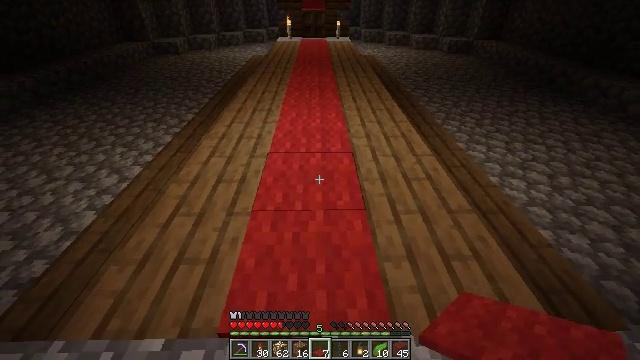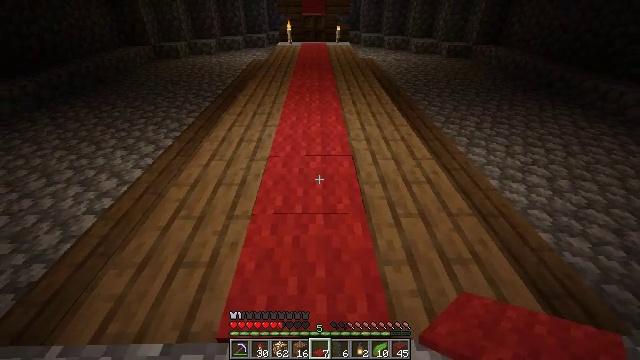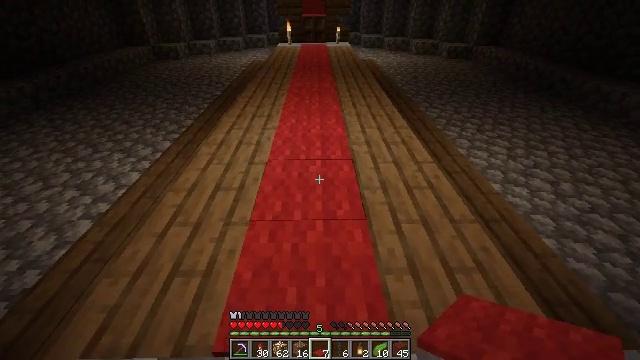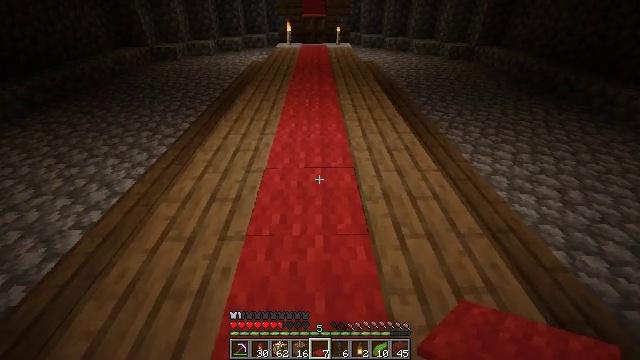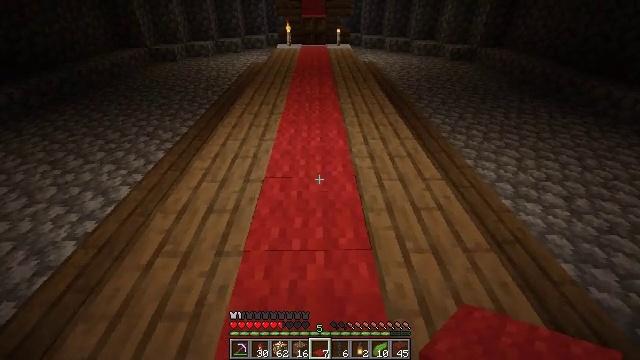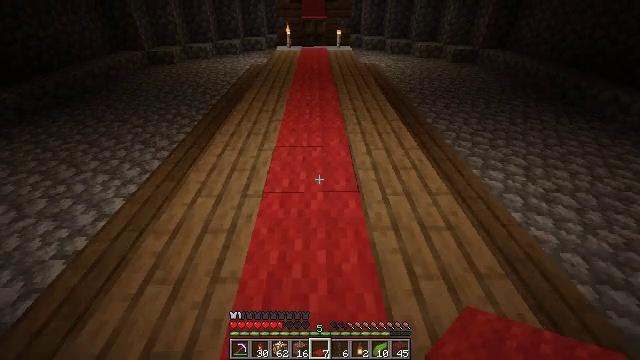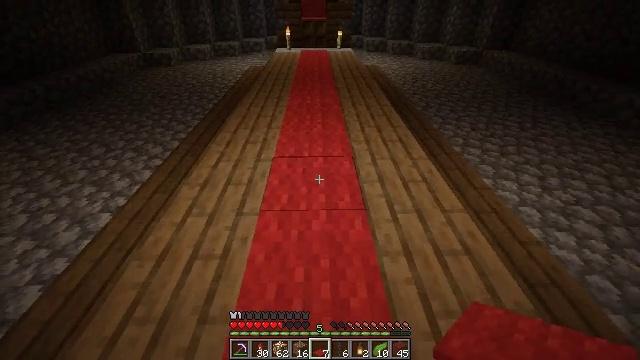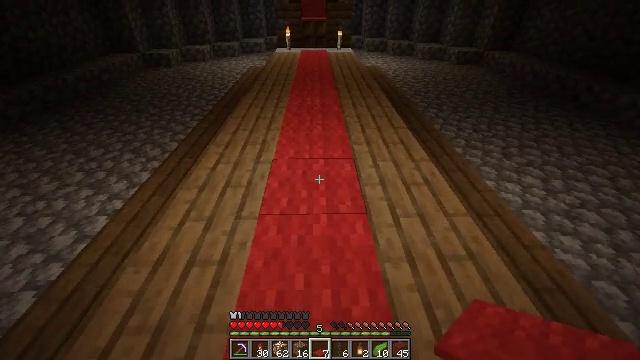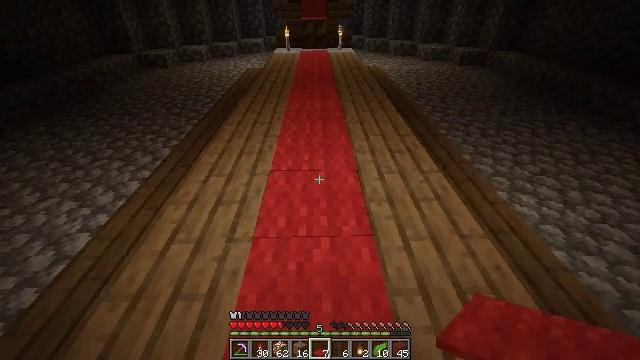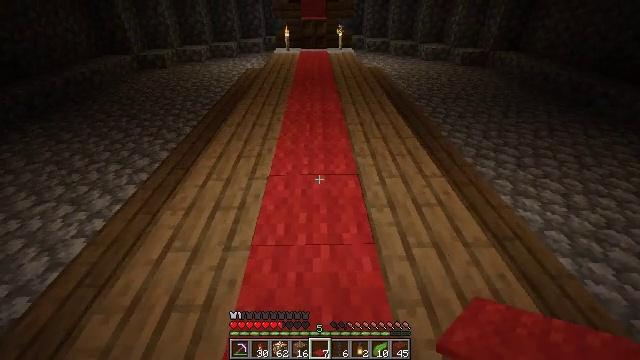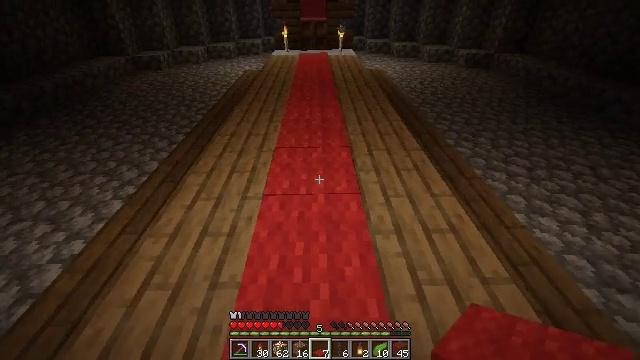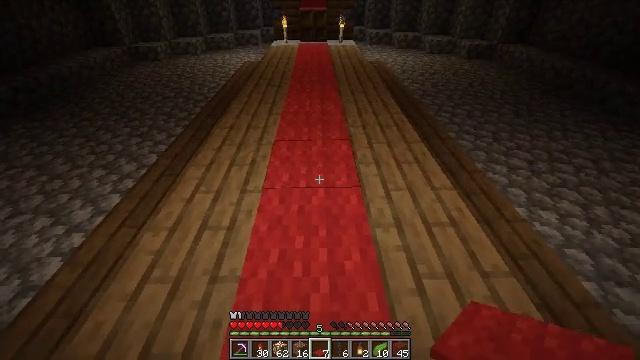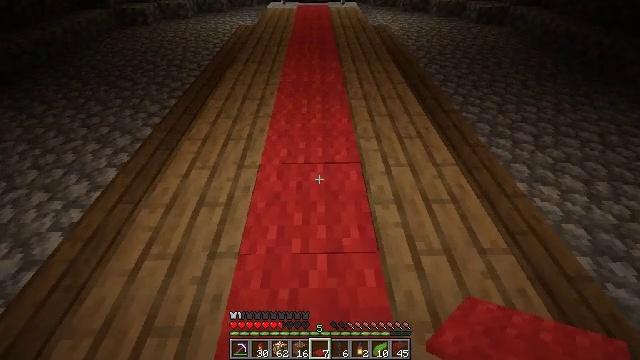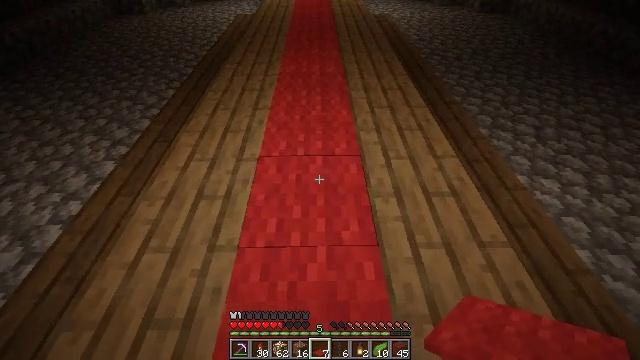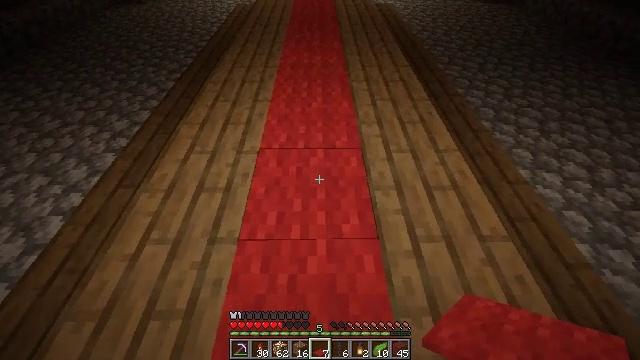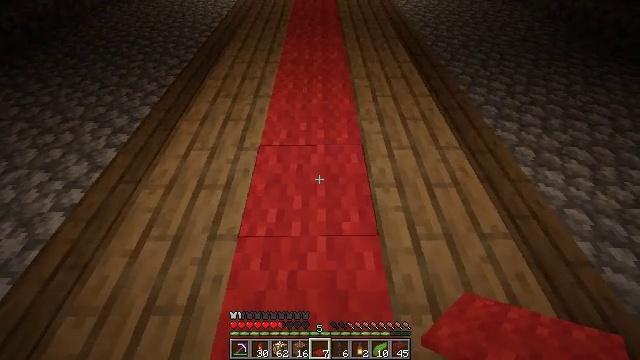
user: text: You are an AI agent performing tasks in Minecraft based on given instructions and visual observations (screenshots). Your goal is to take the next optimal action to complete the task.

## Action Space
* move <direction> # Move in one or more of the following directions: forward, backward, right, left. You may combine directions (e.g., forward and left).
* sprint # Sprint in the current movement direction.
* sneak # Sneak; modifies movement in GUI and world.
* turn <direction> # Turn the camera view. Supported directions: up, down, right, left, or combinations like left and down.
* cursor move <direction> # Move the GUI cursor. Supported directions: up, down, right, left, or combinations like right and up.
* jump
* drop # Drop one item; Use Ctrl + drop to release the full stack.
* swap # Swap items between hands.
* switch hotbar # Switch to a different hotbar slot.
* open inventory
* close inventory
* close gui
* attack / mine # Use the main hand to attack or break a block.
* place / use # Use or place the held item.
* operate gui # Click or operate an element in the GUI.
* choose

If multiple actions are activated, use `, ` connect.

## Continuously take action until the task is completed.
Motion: motion action
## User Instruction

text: Attack the red carpet to pick it up.
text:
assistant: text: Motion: no_op
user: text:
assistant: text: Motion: move forward
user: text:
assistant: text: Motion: move forward
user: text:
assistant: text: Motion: move forward
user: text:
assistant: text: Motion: move forward
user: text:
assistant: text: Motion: move forward
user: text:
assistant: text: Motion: move forward
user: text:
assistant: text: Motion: move forward
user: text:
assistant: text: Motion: move forward
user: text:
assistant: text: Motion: no_op
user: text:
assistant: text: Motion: turn down
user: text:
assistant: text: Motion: turn down
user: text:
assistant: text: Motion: turn down
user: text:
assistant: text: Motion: turn down
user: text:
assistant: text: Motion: no_op
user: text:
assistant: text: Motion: no_op
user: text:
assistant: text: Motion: no_op
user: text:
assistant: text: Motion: no_op
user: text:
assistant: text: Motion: no_op
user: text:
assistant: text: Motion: no_op
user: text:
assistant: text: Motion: move forward
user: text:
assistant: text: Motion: move forward
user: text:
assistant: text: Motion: move forward
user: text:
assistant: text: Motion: move forward, turn down
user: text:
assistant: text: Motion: move forward, turn left and down
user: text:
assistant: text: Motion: move forward, turn left and down
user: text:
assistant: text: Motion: move forward, turn down
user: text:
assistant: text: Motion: move forward, turn down
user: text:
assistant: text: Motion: turn down
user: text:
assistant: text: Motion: no_op